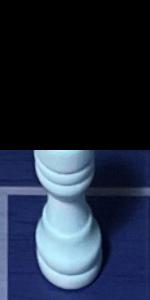
Label: Rook_White